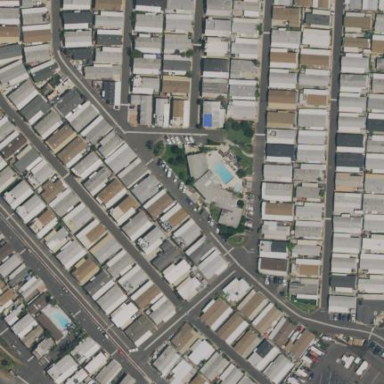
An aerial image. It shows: Residential area known as trailer park.